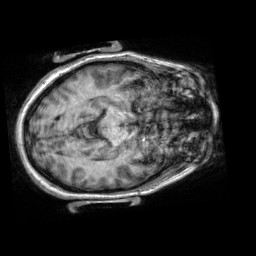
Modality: T1w
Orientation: coronal